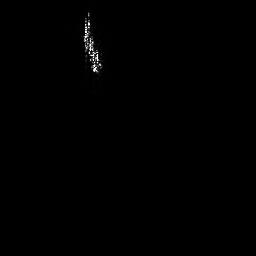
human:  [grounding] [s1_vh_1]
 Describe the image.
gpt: In the satellite image, there is  <ref>1 medium ship </ref> <box>[[31, 2, 39, 28, 0]]</box> located at top.